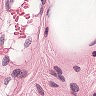
Metastatic tissue present: no